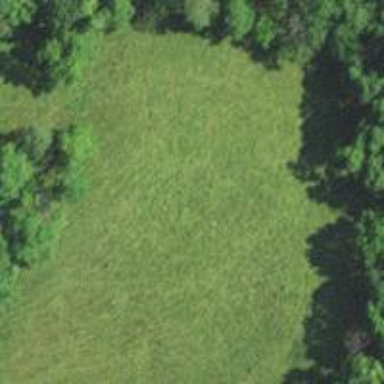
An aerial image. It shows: Picturesque grassland.